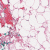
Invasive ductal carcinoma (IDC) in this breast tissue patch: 0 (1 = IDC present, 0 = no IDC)